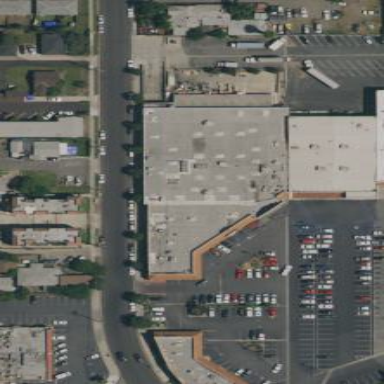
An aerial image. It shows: Commercial building.